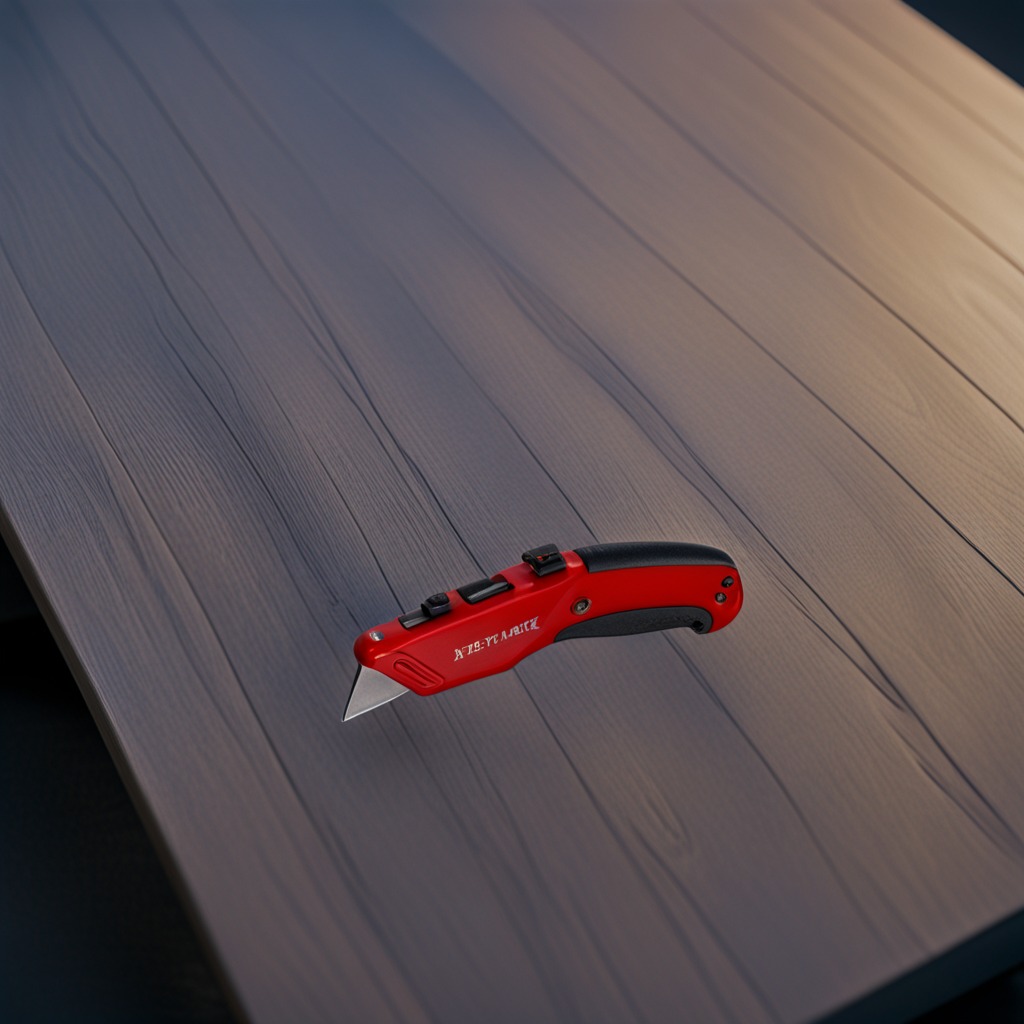
A utility knife lies on the table.